Field crop: maize
Growth stage: 2
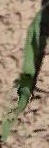
Species: maize